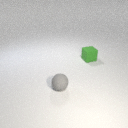
small green rubber cube behind small gray rubber sphere